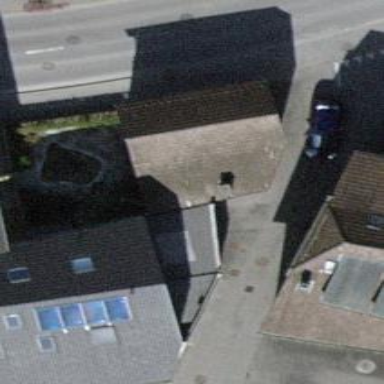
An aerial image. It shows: Shed building.